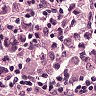
Metastatic tissue present: yes